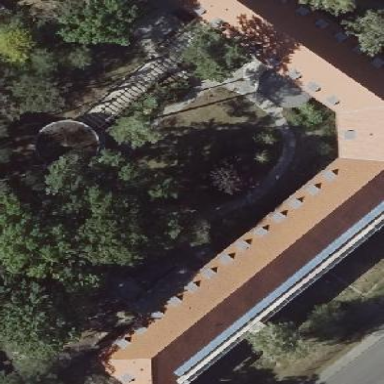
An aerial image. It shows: Office building with hipped roof.